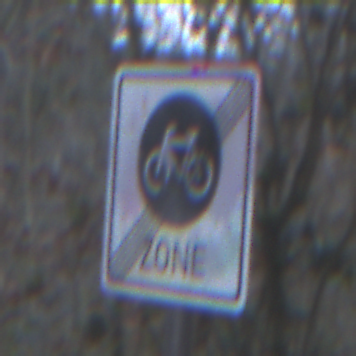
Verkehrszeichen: EndeFahrradzone
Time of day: MorningAfternoon
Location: Outdoor (Nature)
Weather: Overcast
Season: Winter
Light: Natural